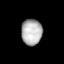
Tissue: lung
Cell type: Endothelial cells
Senescence score: 0.5462
Nuclear area (px): 527
Mean DAPI intensity: 179.137